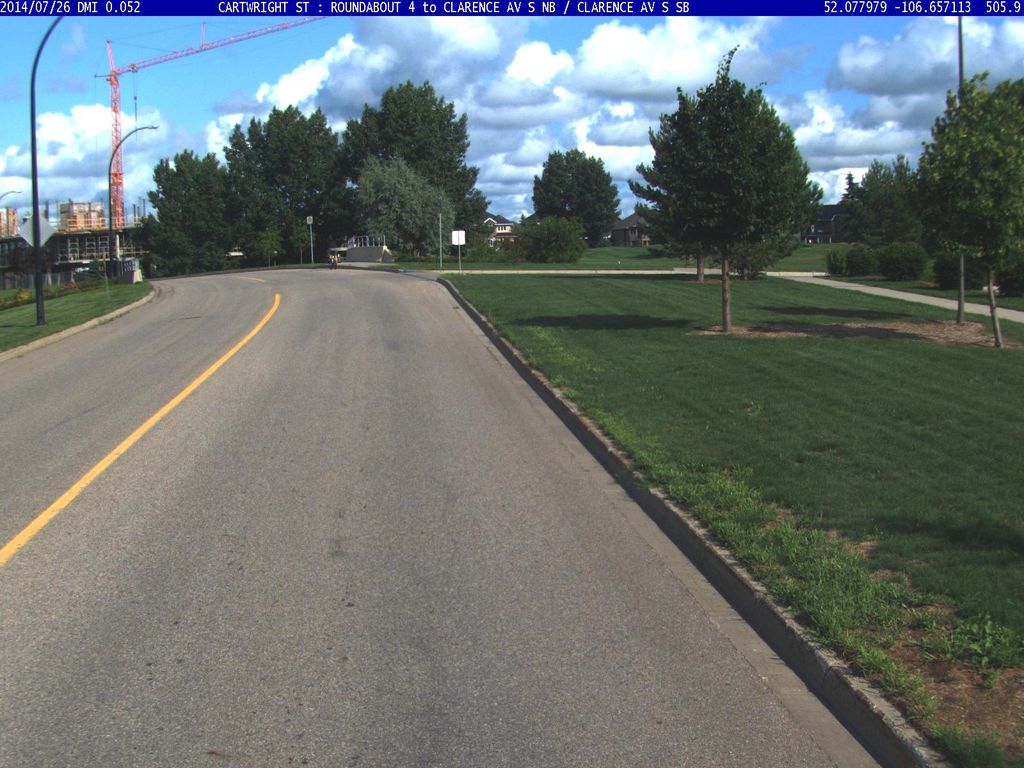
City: saskatoon